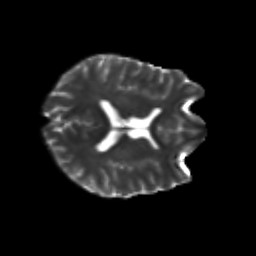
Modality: T2w
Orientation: axial
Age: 29
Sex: male
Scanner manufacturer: siemens
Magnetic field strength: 3 T
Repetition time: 3.5 s
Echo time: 0.113 s